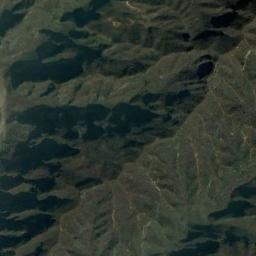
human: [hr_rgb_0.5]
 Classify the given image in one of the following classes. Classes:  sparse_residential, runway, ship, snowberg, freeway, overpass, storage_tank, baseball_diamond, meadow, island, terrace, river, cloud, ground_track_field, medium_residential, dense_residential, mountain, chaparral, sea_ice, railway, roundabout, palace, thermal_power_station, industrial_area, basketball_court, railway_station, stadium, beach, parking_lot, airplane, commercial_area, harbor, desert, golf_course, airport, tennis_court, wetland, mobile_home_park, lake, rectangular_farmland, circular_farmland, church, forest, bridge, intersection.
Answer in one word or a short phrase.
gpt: mountain